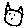
Label: cat